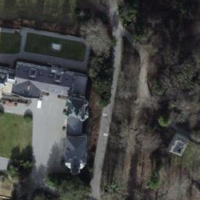
EUNIS habitat code: 44
Species observed at this site:
Helix pomatia